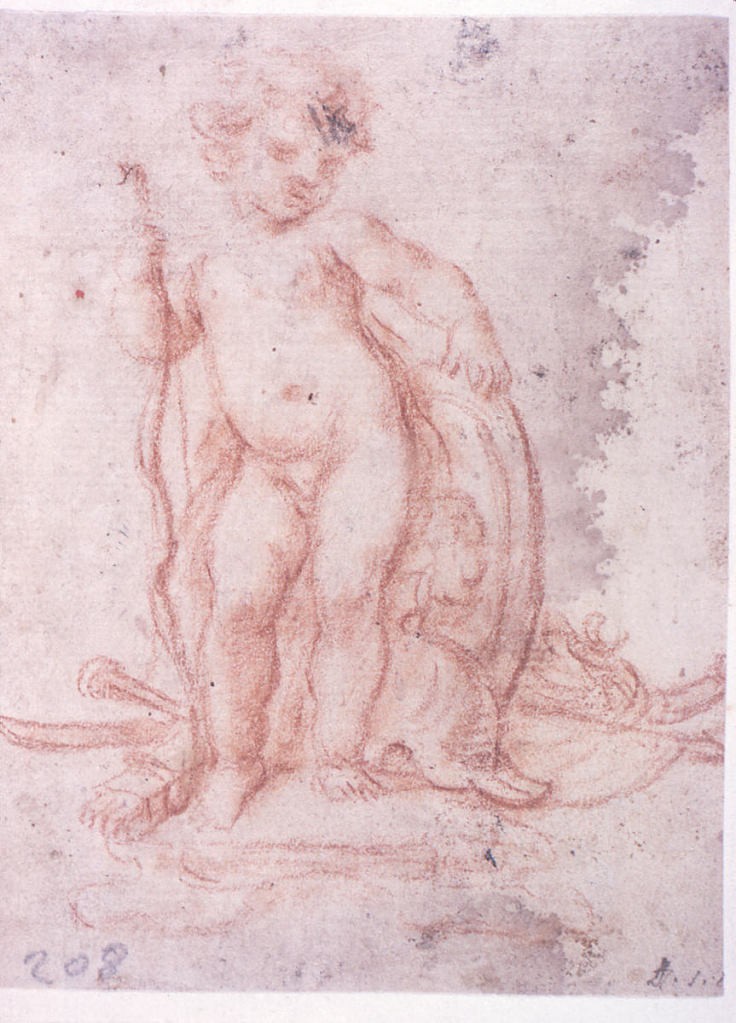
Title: Design for Cupid and Trophy of Arms
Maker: Paolo de Mattheis, Italian, 1662 - 1728
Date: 1710–28
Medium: Red chalk on paper
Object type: Drawing
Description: Shown from the front, standing upon a base.  He carries the bar in his right hand, and leans the left one upon a shield.  Below are the quiver and weapons